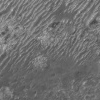
Atmospheric dust classification: not_dusty